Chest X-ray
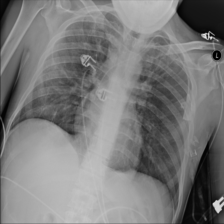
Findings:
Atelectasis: negative
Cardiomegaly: negative
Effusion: negative
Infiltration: negative
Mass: negative
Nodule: negative
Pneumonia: negative
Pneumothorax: negative
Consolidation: negative
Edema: negative
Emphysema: negative
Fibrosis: negative
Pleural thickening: negative
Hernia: negative